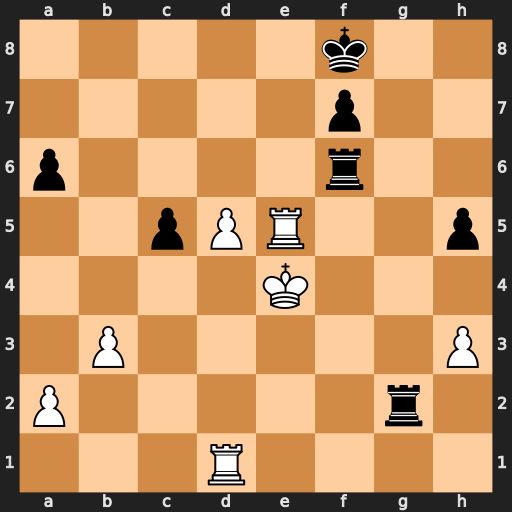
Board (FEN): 5k2/5p2/p4r2/2pPR2p/4K3/1P5P/P5r1/3R4
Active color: w
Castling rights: -
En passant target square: -
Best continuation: d6 Rxd6 Rxd6